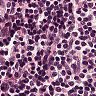
Metastatic tissue present: no